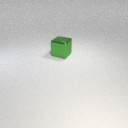
large green metal cube